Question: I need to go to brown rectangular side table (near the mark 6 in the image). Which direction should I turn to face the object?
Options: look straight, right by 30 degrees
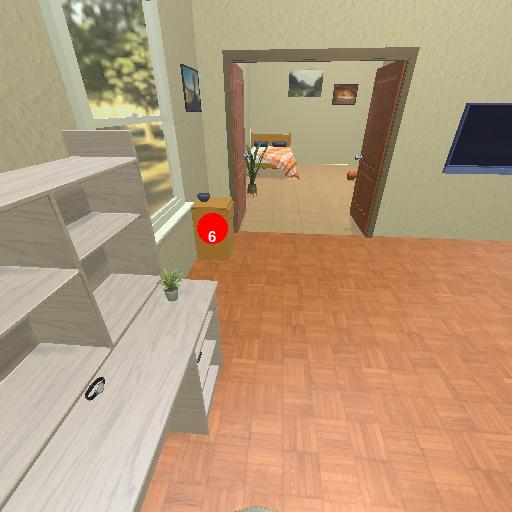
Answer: look straight